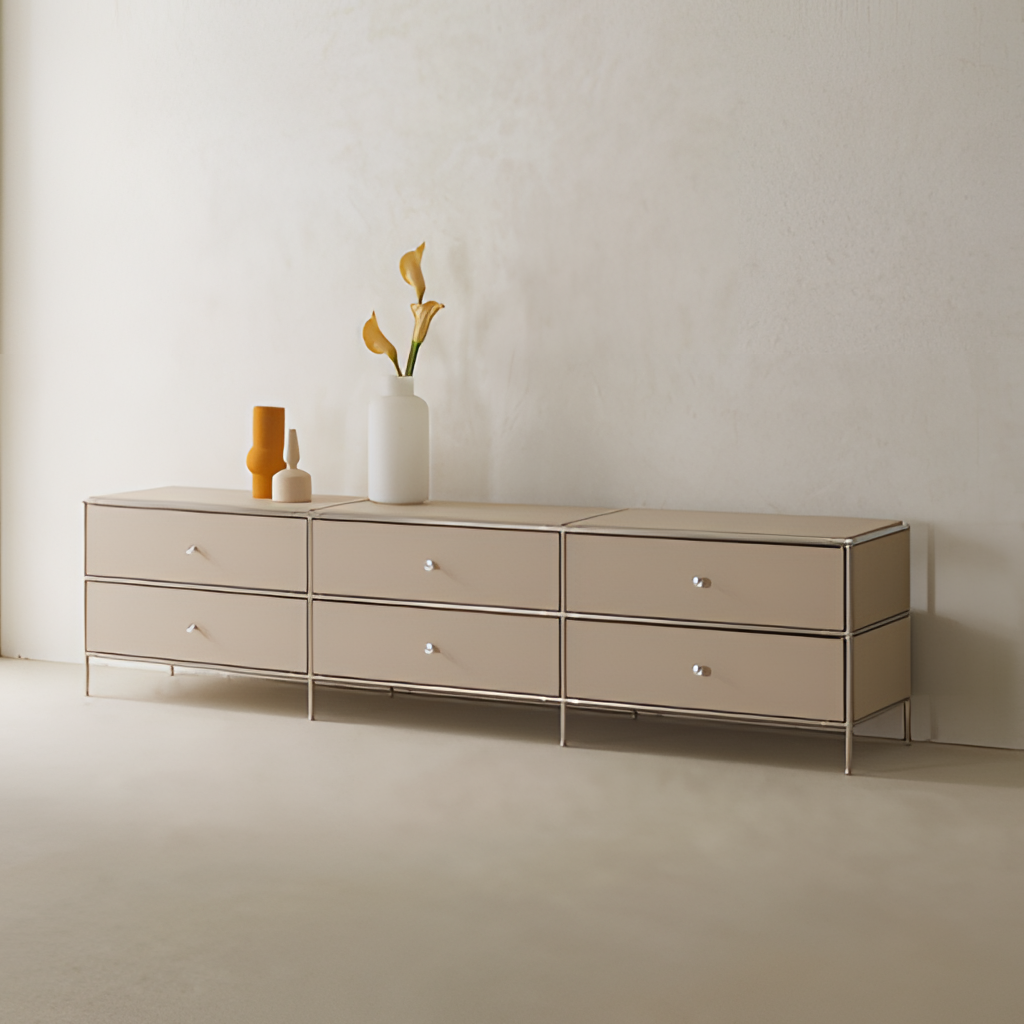
beige metal dresser, living room, modern, beige paint wallpaper, with solid pattern, beige concrete flooring, with smooth pattern